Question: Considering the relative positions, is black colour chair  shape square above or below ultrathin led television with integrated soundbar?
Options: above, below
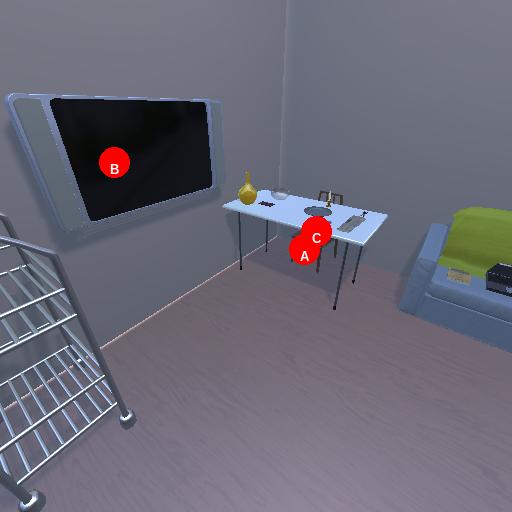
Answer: above